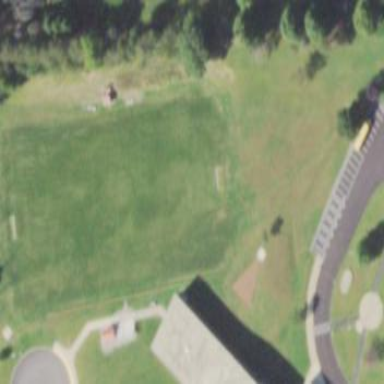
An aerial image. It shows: Soccer pitch for leisure land activities.